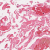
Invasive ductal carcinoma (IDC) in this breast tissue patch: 0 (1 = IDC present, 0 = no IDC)